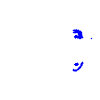
Particle: kaon